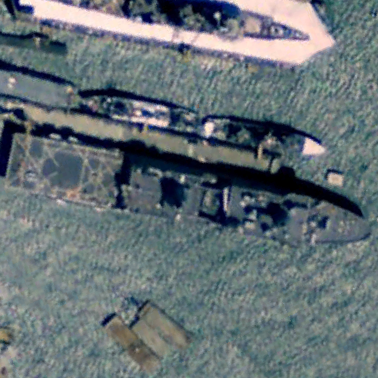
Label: combat